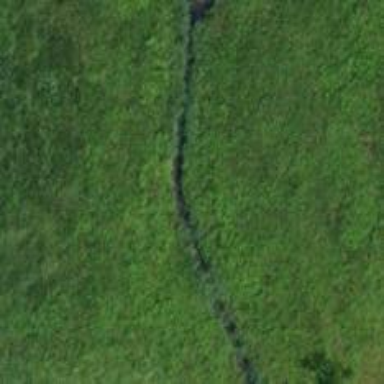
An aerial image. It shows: Ditch in the surroundings.